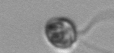
Label: flagellate_morphotype1